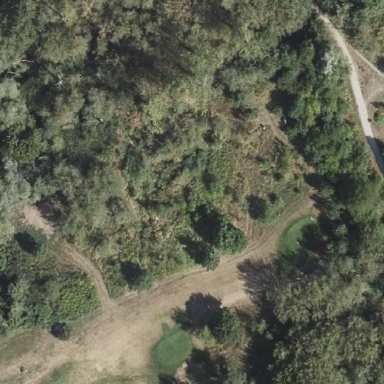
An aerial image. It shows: Rough area in golf course.